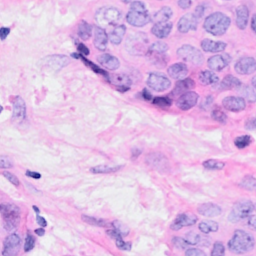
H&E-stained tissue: Breast